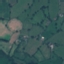
Land use / land cover class: Pasture